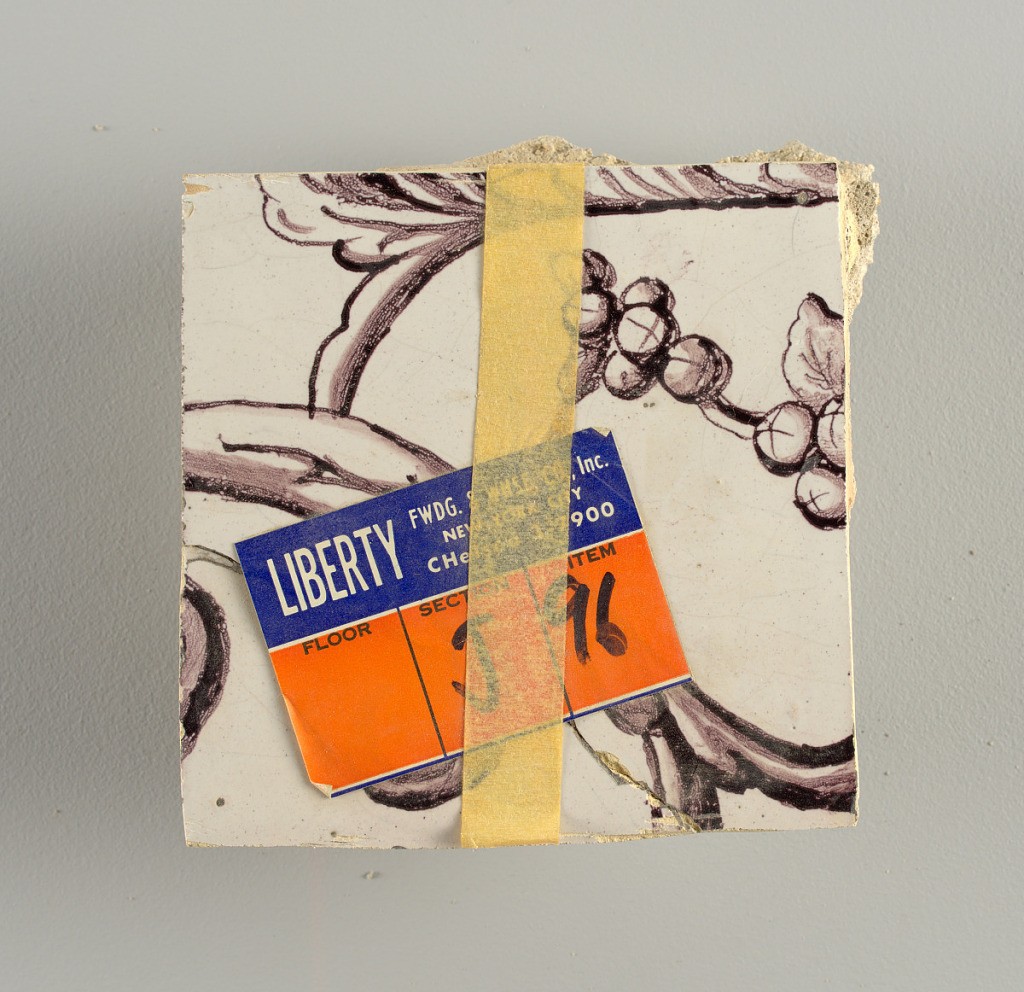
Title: Wall facing
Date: ca. 1725
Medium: tin-glazed earthenware, underglaze
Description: Two vertical rectangles, twenty-three tiles high.  A) Nine tiles wide at top; seven tiles wide at bottom.  B) Ten and one-half tiles wide.

Arabesque design of foliage.  A) with centered figure of Justice under a canopy.  B) with centered urn.